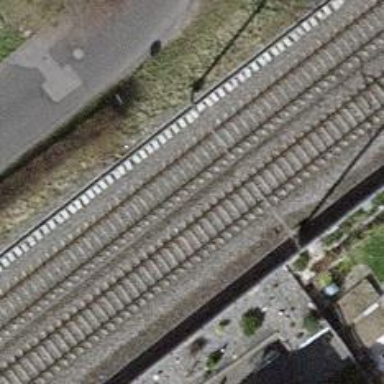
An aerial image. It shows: Railway signal.